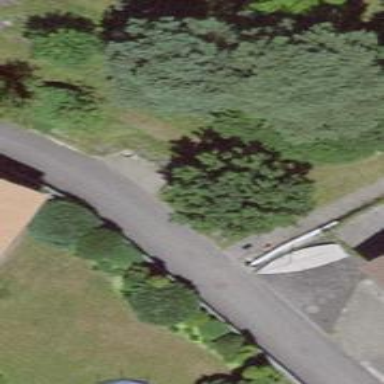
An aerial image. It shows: Set of steps on the road.